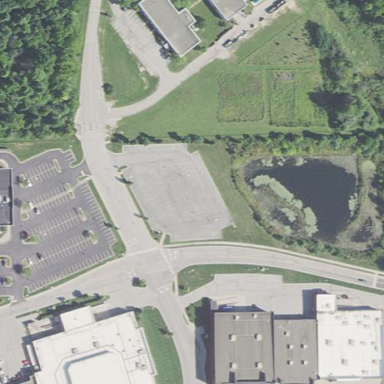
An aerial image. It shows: Paved parking area.